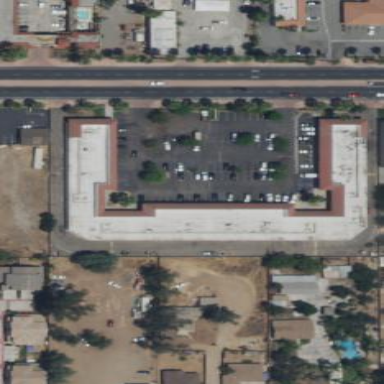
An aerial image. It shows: Retail building.